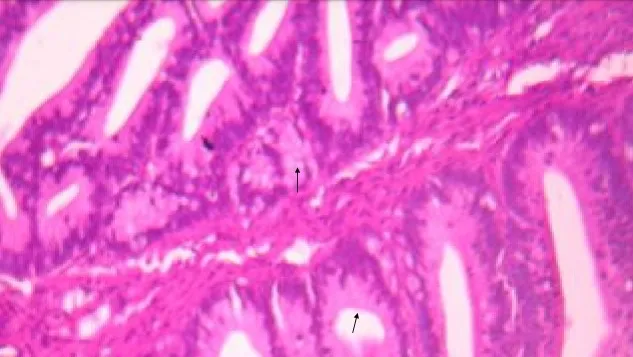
HEx200 ADK villoglandular: glands lined with mucosecreting cylindrical cells (arrows) without invasive element.
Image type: pathology (h&e)